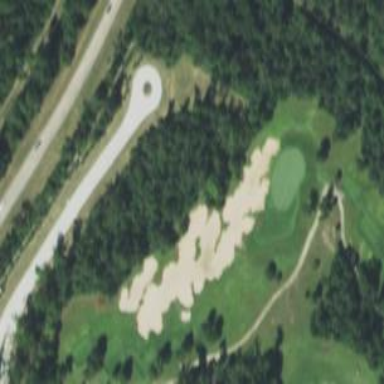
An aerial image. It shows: Sandy area is golf bunker.